Question: I want to put the text in 'textView_title' and 'textView_subtitle' to the center of the screen. May I know what is a good way to do it? I tried 'android:layout_gravity' 'and android:gravity' and they do not work.
Below is the XML file with a constraint layout.
'''
<androidx.constraintlayout.widget.ConstraintLayout
android:layout_width="0dp"
android:layout_height="?attr/actionBarSize"
app:layout_constraintStart_toStartOf="parent"
app:layout_constraintEnd_toEndOf="parent"
app:layout_constraintTop_toTopOf="parent">
<androidx.constraintlayout.widget.ConstraintLayout
android:layout_width="0dp"
android:layout_height="wrap_content"
app:layout_constraintStart_toStartOf="parent"
app:layout_constraintEnd_toStartOf="@id/textView_login"
app:layout_constraintTop_toTopOf="parent"
app:layout_constraintBottom_toBottomOf="parent">
<TextView
android:id="@+id/textView_title"
android:lines="1"
android:ellipsize="end"
android:layout_width="0dp"
android:layout_height="wrap_content"
app:layout_constraintStart_toStartOf="parent"
app:layout_constraintEnd_toEndOf="parent"
app:layout_constraintTop_toTopOf="parent"
app:layout_constraintBottom_toTopOf="@id/textView_subtitle"
tool:text="textView"/>
<TextView
android:id="@+id/textView_subtitle"
android:lines="1"
android:ellipsize="end"
android:textColor="@color/foodDollarYellow"
android:textSize="12sp"
android:layout_width="0dp"
android:layout_height="wrap_content"
app:layout_constraintStart_toStartOf="parent"
app:layout_constraintEnd_toEndOf="parent"
app:layout_constraintTop_toBottomOf="@id/textView_title"
app:layout_constraintBottom_toBottomOf="parent"
tool:text="textView"/>
</androidx.constraintlayout.widget.ConstraintLayout>
<TextView
android:id="@+id/textView_login"
android:textAlignment="textEnd"
android:text="Zhu Ce /Deng Ru "
android:layout_width="wrap_content"
android:layout_height="wrap_content"
android:layout_marginEnd="16dp"
app:layout_constraintEnd_toEndOf="parent"
app:layout_constraintTop_toTopOf="parent"
app:layout_constraintBottom_toBottomOf="parent"
tool:ignore="HardcodedText"/>
</androidx.constraintlayout.widget.ConstraintLayout>
'''

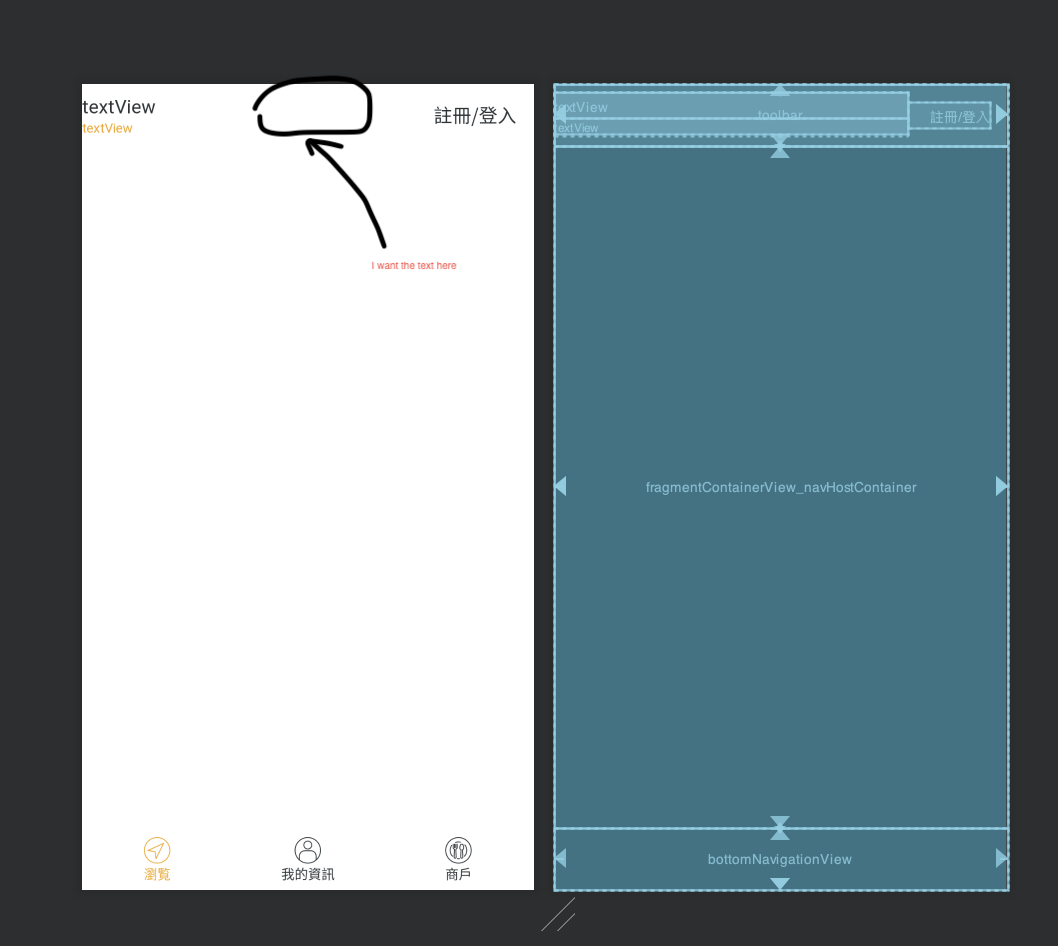
Answer: Add 'android:textAlignment="center"' to your 'textViews' and make the parent width equal to the screen width:
'''
<androidx.constraintlayout.widget.ConstraintLayout
android:layout_width="0dp"
android:layout_height="?attr/actionBarSize"
app:layout_constraintEnd_toEndOf="parent"
app:layout_constraintStart_toStartOf="parent"
app:layout_constraintTop_toTopOf="parent">
<androidx.constraintlayout.widget.ConstraintLayout
android:layout_width="0dp"
android:layout_height="wrap_content"
app:layout_constraintBottom_toBottomOf="parent"
app:layout_constraintEnd_toEndOf="parent"
app:layout_constraintStart_toStartOf="parent"
app:layout_constraintTop_toTopOf="parent">
<TextView
android:id="@+id/textView_title"
android:layout_width="0dp"
android:layout_height="wrap_content"
android:ellipsize="end"
android:lines="1"
android:text="text1"
android:textAlignment="center"
app:layout_constraintBottom_toTopOf="@id/textView_subtitle"
app:layout_constraintEnd_toEndOf="parent"
app:layout_constraintStart_toStartOf="parent"
app:layout_constraintTop_toTopOf="parent" />
<TextView
android:id="@+id/textView_subtitle"
android:layout_width="0dp"
android:layout_height="wrap_content"
android:ellipsize="end"
android:lines="1"
android:text="text2"
android:textAlignment="center"
android:textSize="12sp"
app:layout_constraintBottom_toBottomOf="parent"
app:layout_constraintEnd_toEndOf="parent"
app:layout_constraintStart_toStartOf="parent"
app:layout_constraintTop_toBottomOf="@id/textView_title" />
</androidx.constraintlayout.widget.ConstraintLayout>
<TextView
android:id="@+id/textView_login"
android:layout_width="wrap_content"
android:layout_height="wrap_content"
android:layout_marginEnd="16dp"
android:text="Zhu Ce /Deng Ru "
android:textAlignment="textEnd"
app:layout_constraintBottom_toBottomOf="parent"
app:layout_constraintEnd_toEndOf="parent"
app:layout_constraintTop_toTopOf="parent"
tools:ignore="HardcodedText" />
</androidx.constraintlayout.widget.ConstraintLayout>
'''
<URL>
---
'''
<androidx.constraintlayout.widget.ConstraintLayout
android:layout_width="0dp"
android:layout_height="wrap_content"
app:layout_constraintEnd_toEndOf="parent"
app:layout_constraintStart_toStartOf="parent"
app:layout_constraintTop_toTopOf="parent">
<TextView
android:id="@+id/textView_title"
android:layout_width="0dp"
android:layout_height="wrap_content"
android:ellipsize="end"
android:lines="1"
android:text="text1"
android:textAlignment="center"
app:layout_constraintBottom_toTopOf="@id/textView_subtitle"
app:layout_constraintEnd_toEndOf="parent"
app:layout_constraintHorizontal_bias="0.0"
app:layout_constraintStart_toStartOf="parent"
app:layout_constraintTop_toTopOf="parent" />
<TextView
android:id="@+id/textView_subtitle"
android:layout_width="0dp"
android:layout_height="wrap_content"
android:ellipsize="end"
android:lines="1"
android:text="text2"
android:textAlignment="center"
android:textSize="12sp"
app:layout_constraintBottom_toBottomOf="parent"
app:layout_constraintEnd_toEndOf="parent"
app:layout_constraintStart_toStartOf="parent"
app:layout_constraintTop_toBottomOf="@id/textView_title" />
<TextView
android:id="@+id/textView_login"
android:layout_width="wrap_content"
android:layout_height="wrap_content"
android:text="Zhu Ce /Deng Ru "
android:textAlignment="textEnd"
app:layout_constraintBottom_toBottomOf="parent"
app:layout_constraintEnd_toEndOf="@+id/textView_title"
app:layout_constraintTop_toTopOf="parent"
tools:ignore="MissingConstraints" />
</androidx.constraintlayout.widget.ConstraintLayout>
'''
<URL>
You can achieve this layout with or without nesting, but it is more recommended to avoid nesting when possible if you are using 'constaintLayout'
## Edit
This is the new layout: (I have added 1 <URL>
'''
<androidx.constraintlayout.widget.ConstraintLayout
android:id="@+id/constraintLayout"
android:layout_width="0dp"
android:layout_height="wrap_content"
app:layout_constraintBottom_toBottomOf="@+id/textView_subtitle"
app:layout_constraintEnd_toEndOf="parent"
app:layout_constraintStart_toStartOf="@+id/guideline2"
app:layout_constraintTop_toTopOf="parent">
</androidx.constraintlayout.widget.ConstraintLayout>
<androidx.constraintlayout.widget.Guideline
android:id="@+id/guideline2"
android:layout_width="wrap_content"
android:layout_height="wrap_content"
android:orientation="vertical"
app:layout_constraintGuide_percent="0.7" />
<TextView
android:id="@+id/textView_login"
android:layout_width="wrap_content"
android:layout_height="wrap_content"
android:text="Zhu Ce /Deng Ru "
android:textAlignment="textEnd"
app:layout_constraintBottom_toBottomOf="@+id/textView_subtitle"
app:layout_constraintEnd_toEndOf="@+id/constraintLayout"
app:layout_constraintStart_toStartOf="@+id/guideline2"
app:layout_constraintTop_toTopOf="parent"
tools:ignore="MissingConstraints" />
<TextView
android:id="@+id/textView_subtitle"
android:layout_width="0dp"
android:layout_height="wrap_content"
android:ellipsize="end"
android:lines="1"
android:text="long longggggggggggggggggggggggggggggggggggggggggg"
android:textAlignment="center"
android:textSize="12sp"
app:layout_constraintEnd_toStartOf="@+id/guideline2"
app:layout_constraintStart_toStartOf="@+id/textView_title"
app:layout_constraintTop_toBottomOf="@+id/textView_title" />
<TextView
android:id="@+id/textView_title"
android:layout_width="0dp"
android:layout_height="wrap_content"
android:ellipsize="end"
android:lines="1"
android:text="longggggggggggggggggggggggggggggggggg"
android:textAlignment="center"
app:layout_constraintEnd_toStartOf="@+id/guideline2"
app:layout_constraintStart_toStartOf="parent"
app:layout_constraintTop_toTopOf="parent" />
'''
<URL>